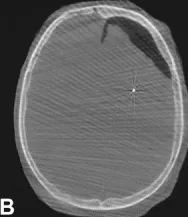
A, B, C: Different cuts of CT scan done immediately after lead implantation. There is significant left frontal pneumocephalus leading to brain shift in the posterior and medial direction.
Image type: radiology (ct)